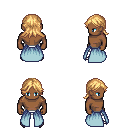
a pixel art fantasy rpg character, male body template, human, dark skin, overskirt, white pants, light blonde loose hair, metal boots, four views (front, back, left, right), 2x2 character sprite sheet, small pixel art, hard edges, no anti-aliasing